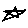
Label: star